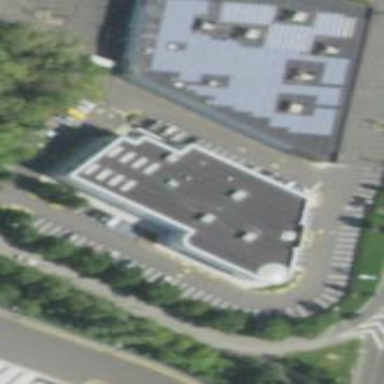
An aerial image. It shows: Building with furniture shop.